Field crop: maize
Growth stage: 2
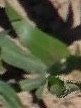
Species: maize